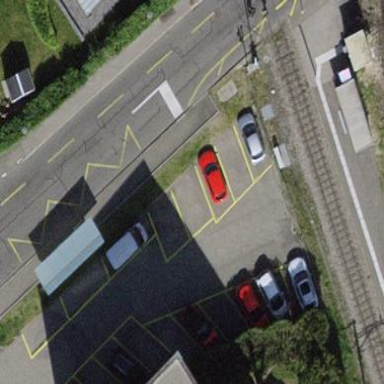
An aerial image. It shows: Parking lane.